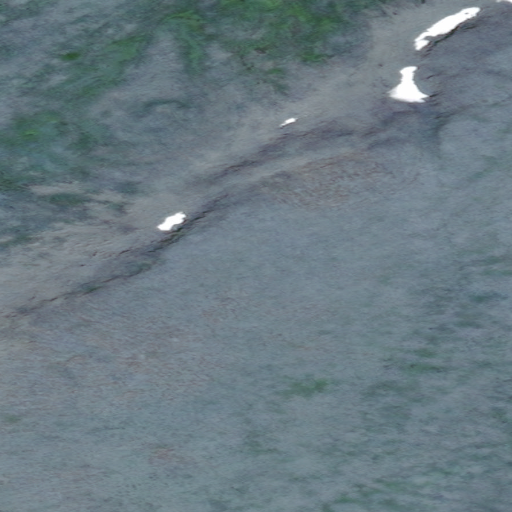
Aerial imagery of mountain in Alaska named North Newton Peak containing only unknown